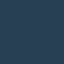
Land use / land cover: SeaLake